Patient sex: F
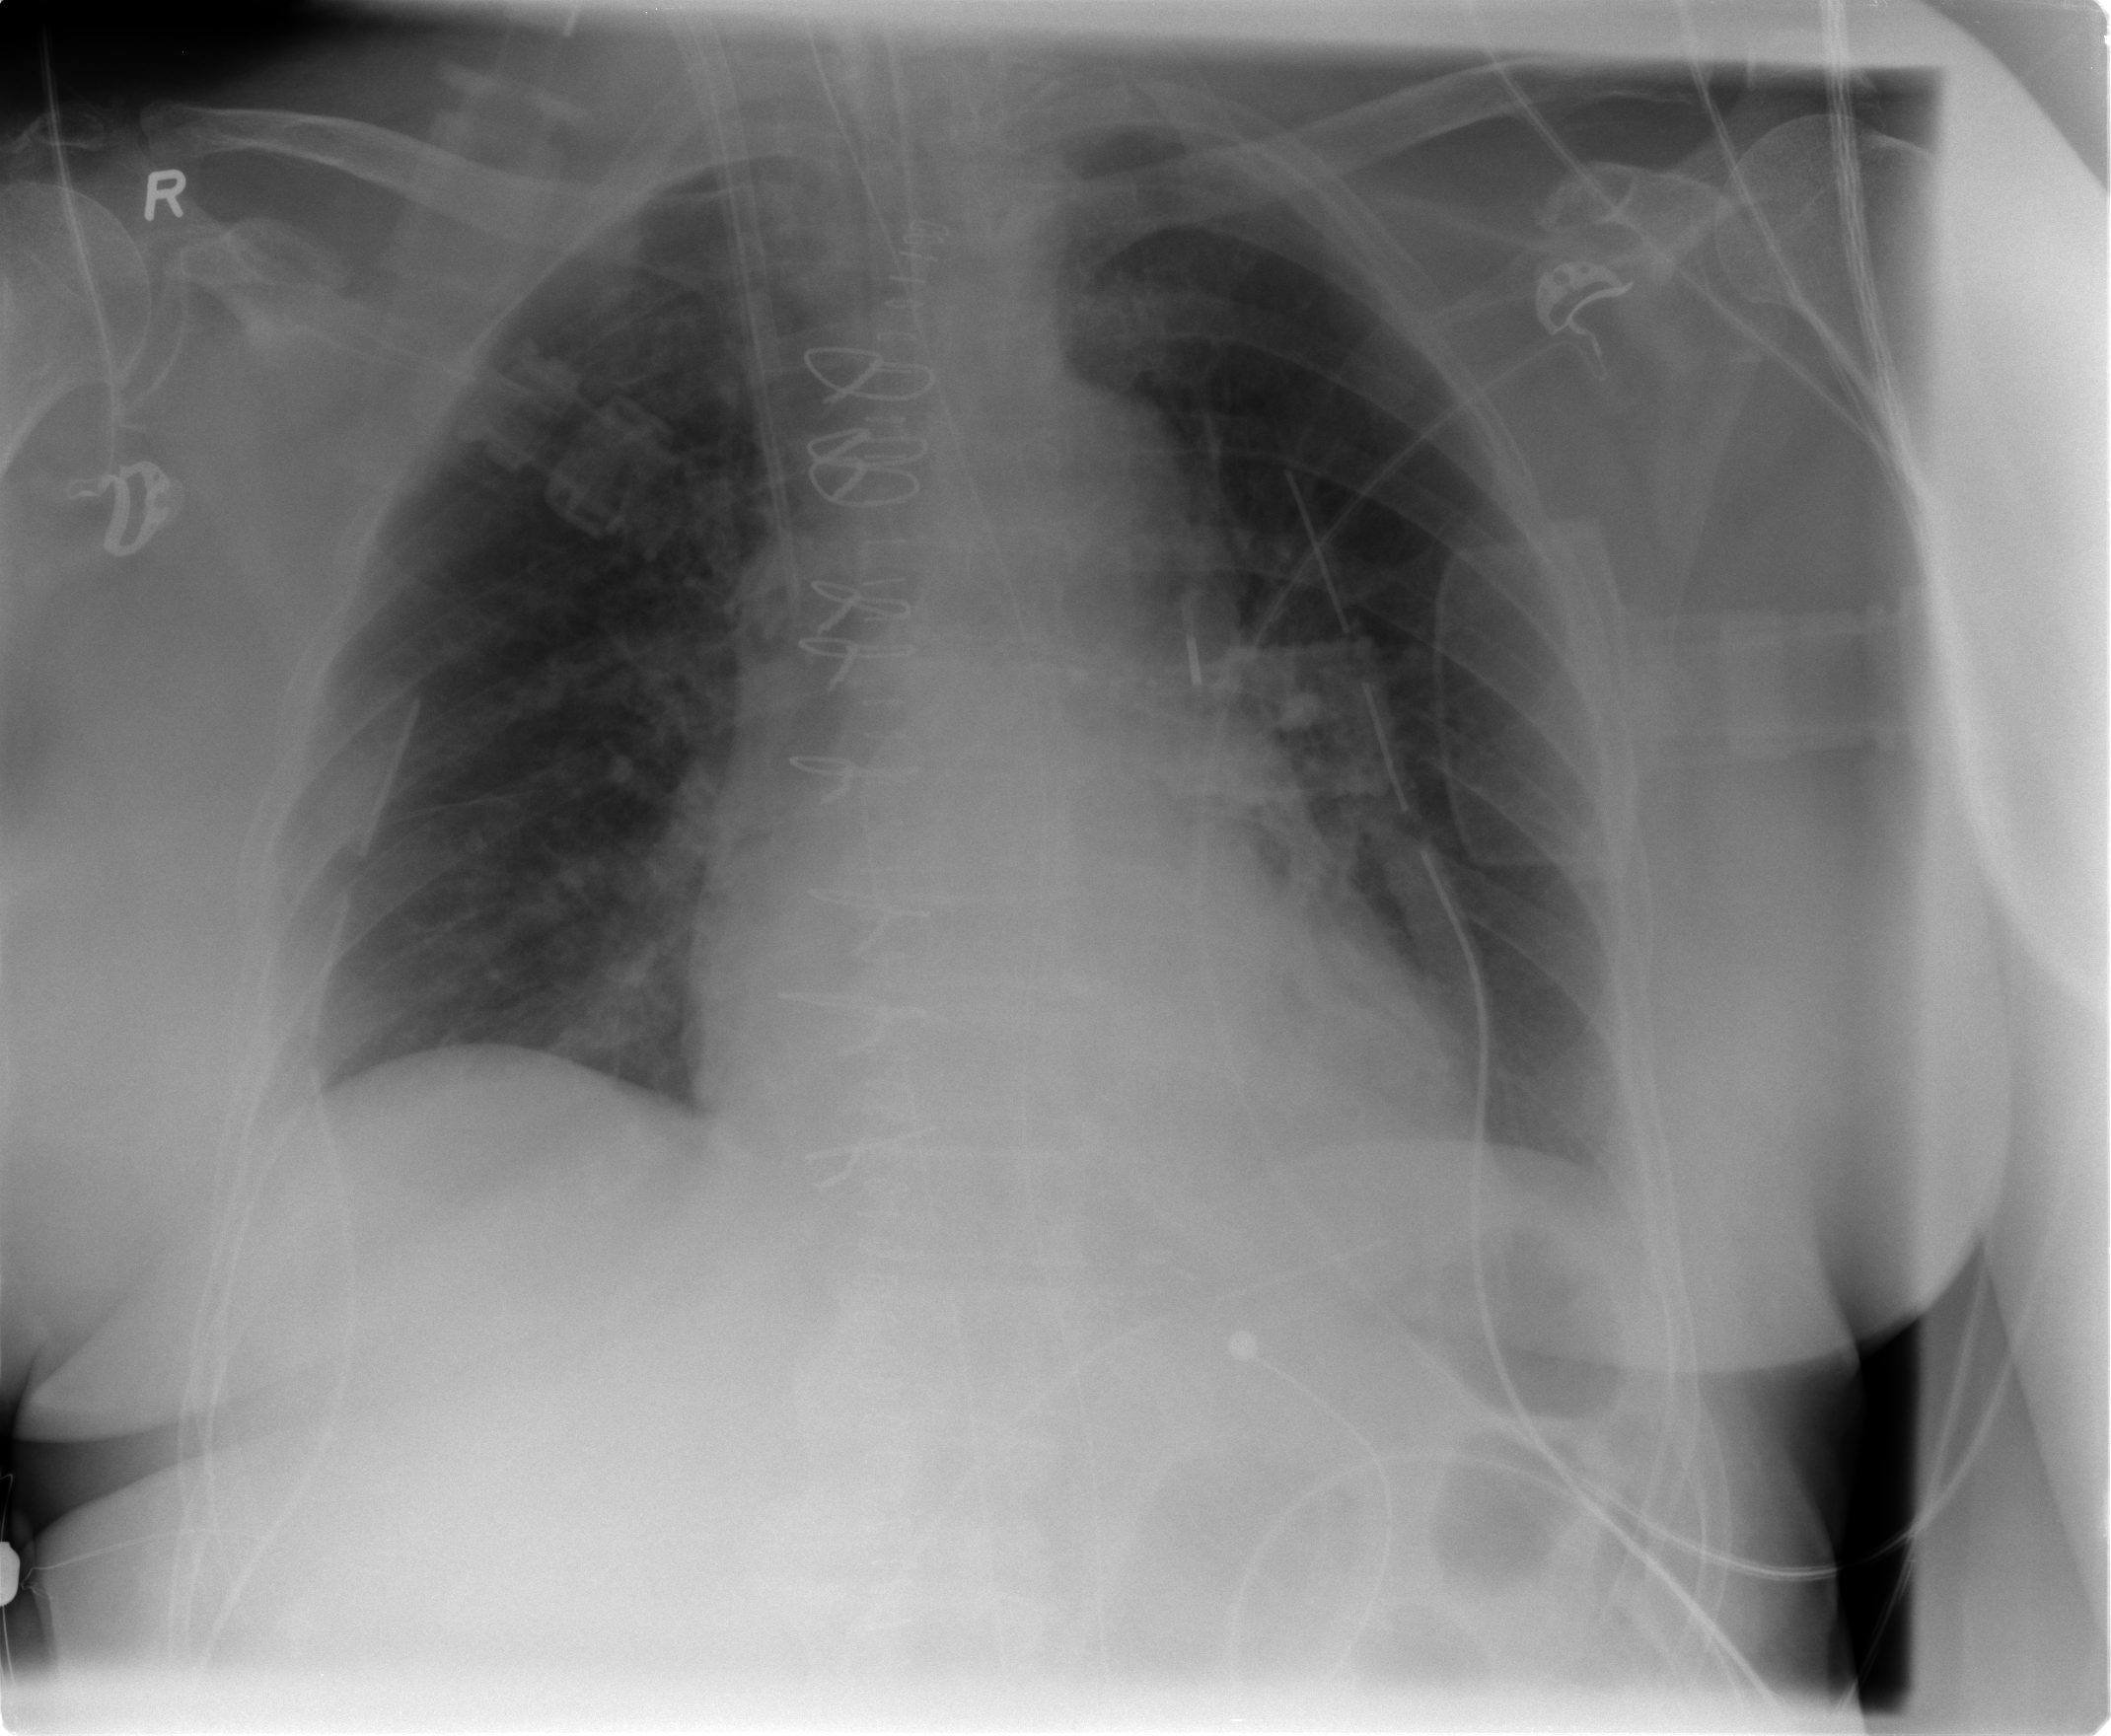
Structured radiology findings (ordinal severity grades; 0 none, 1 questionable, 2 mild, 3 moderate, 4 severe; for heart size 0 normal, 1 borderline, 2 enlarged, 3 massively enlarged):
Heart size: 0
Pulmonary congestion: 0
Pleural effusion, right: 0
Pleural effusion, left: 0
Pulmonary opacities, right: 1
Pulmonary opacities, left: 1
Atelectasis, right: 0
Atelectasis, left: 0